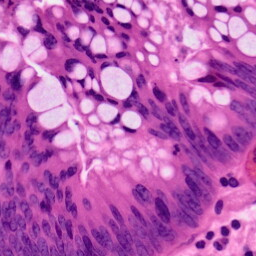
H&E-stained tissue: Colon